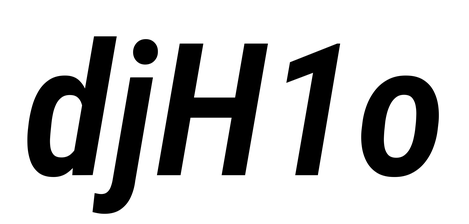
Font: Roboto-Italic_Condensed_SemiBold_Italic